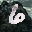
Label: 6